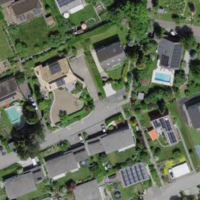
EUNIS habitat code: 54
Species observed at this site:
Trifolium repens
Fritillaria meleagris